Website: walmart
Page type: address-validator
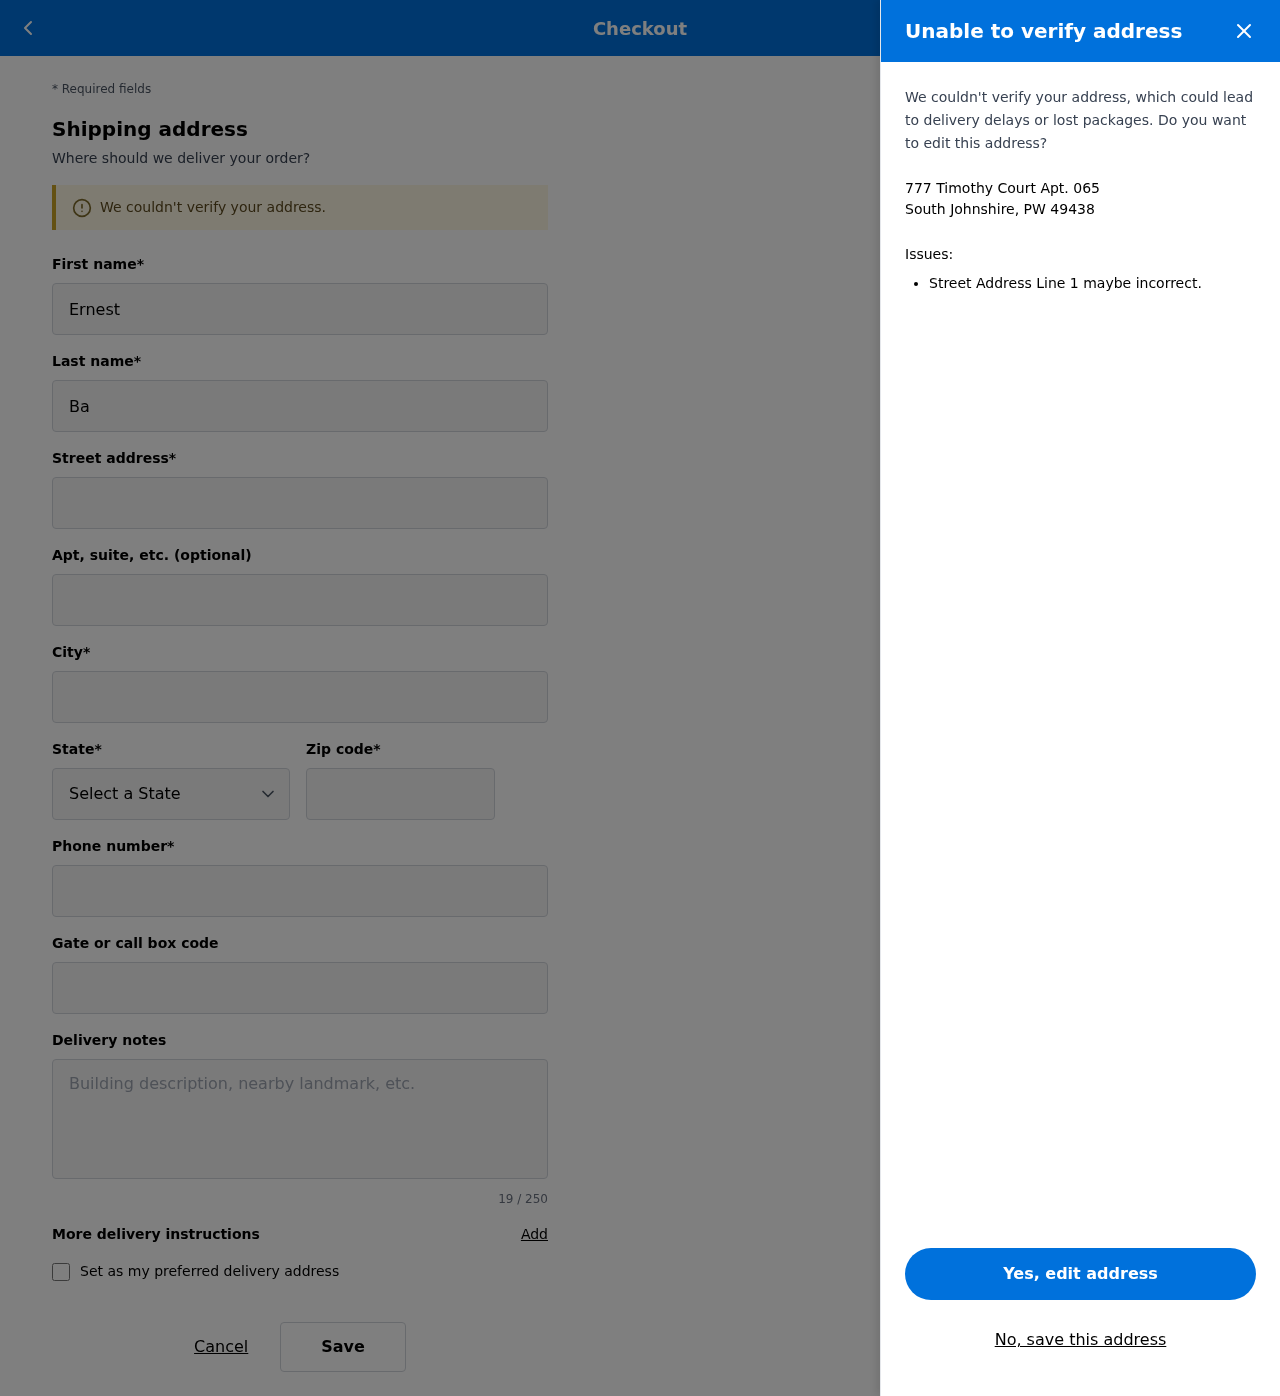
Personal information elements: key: PII_CITY_STATE_ZIP
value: South Johnshire, PW 49438
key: PII_DELIVERY_INSTRUCTIONS
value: Leave at back porch
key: PII_STATE_ABBR
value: PW
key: PII_STREET
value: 777 Timothy Court Apt. 065
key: PII_FIRSTNAME
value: Ernest
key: PII_LASTNAME
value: Barry
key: PII_CITY
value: South Johnshire
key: PII_POSTCODE
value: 49438
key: PII_PHONE
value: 5897578387
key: PII_SECURITY_CODE
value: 64NC